Field crop: maize
Growth stage: 2
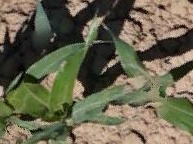
Species: maize